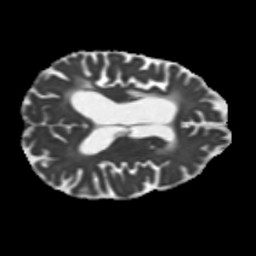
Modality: MD
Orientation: axial
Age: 63
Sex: female
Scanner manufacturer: siemens
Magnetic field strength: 3 T
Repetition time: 5.25 s
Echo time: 0.08 s